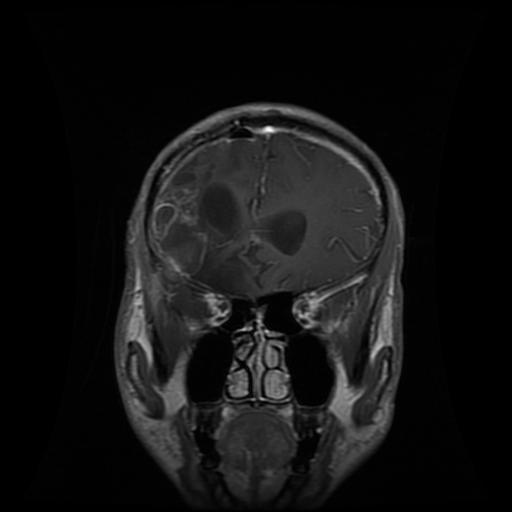
Label: glioma